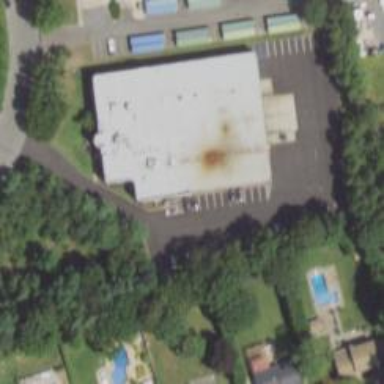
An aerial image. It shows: Commercial building.